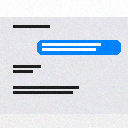
Screen state: on